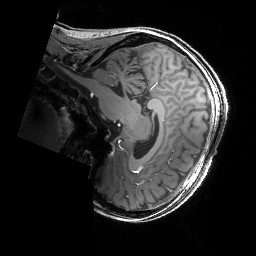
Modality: T1w
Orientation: sagittal
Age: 26
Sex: female
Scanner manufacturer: siemens
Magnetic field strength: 6.98 T
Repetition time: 2.37 s
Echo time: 0.00231 s